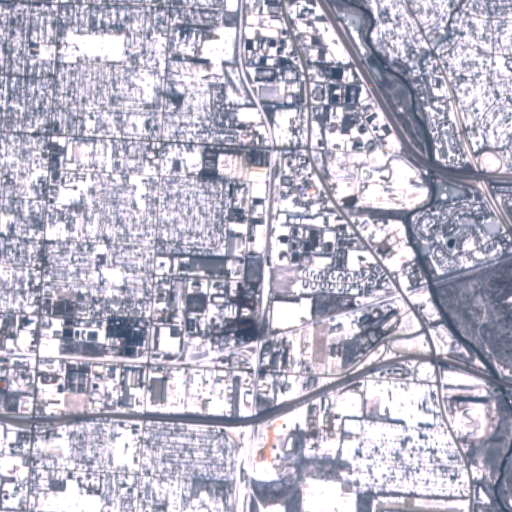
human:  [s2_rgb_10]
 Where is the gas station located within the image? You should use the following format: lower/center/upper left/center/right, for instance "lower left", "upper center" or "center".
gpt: The gas station is located in the left of the image.
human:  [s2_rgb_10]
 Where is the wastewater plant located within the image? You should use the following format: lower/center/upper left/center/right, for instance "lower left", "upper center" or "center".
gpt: The wastewater plant is located in the upper left of the image.
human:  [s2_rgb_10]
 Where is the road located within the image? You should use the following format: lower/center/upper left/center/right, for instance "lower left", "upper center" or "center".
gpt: There is no road in the image.